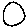
Label: circle